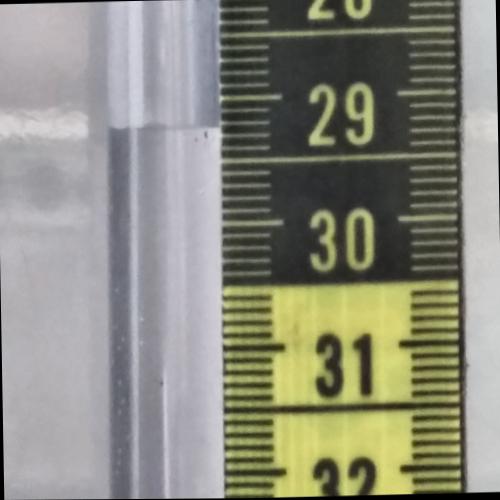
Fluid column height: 29.2 cm